Field crop: tomato
Growth stage: 1
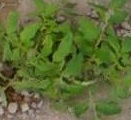
Species: tomato